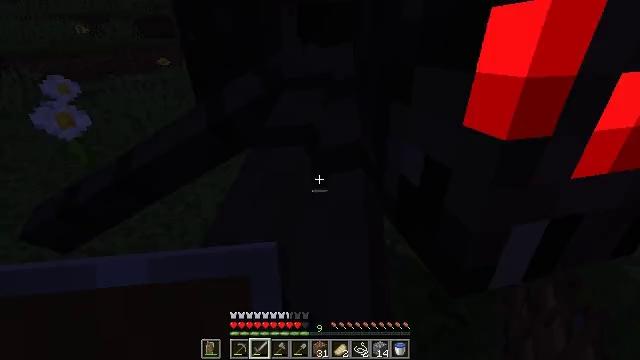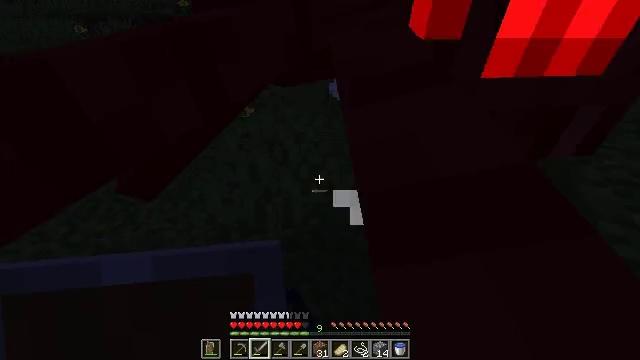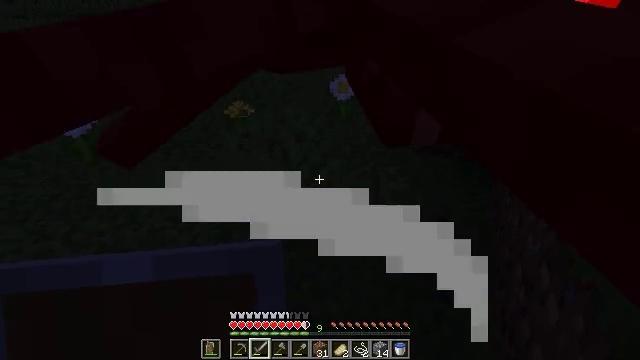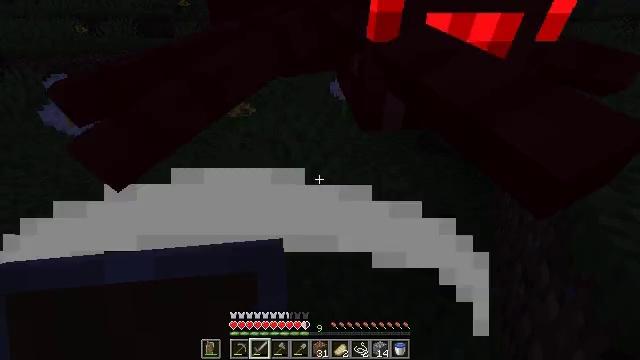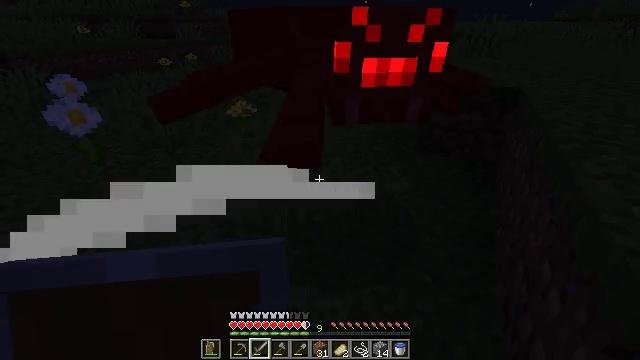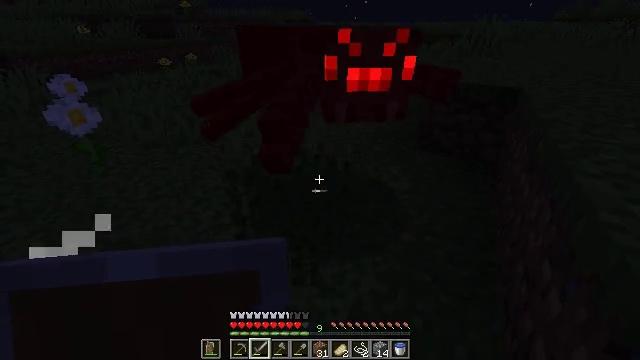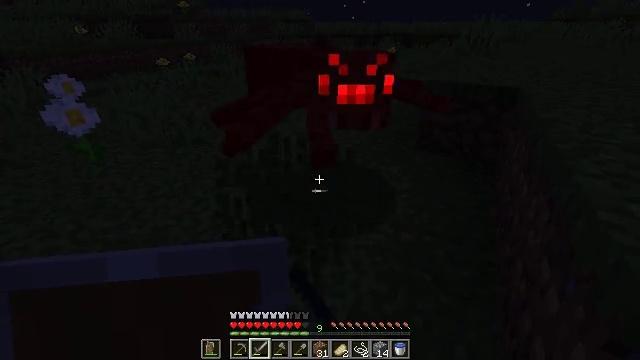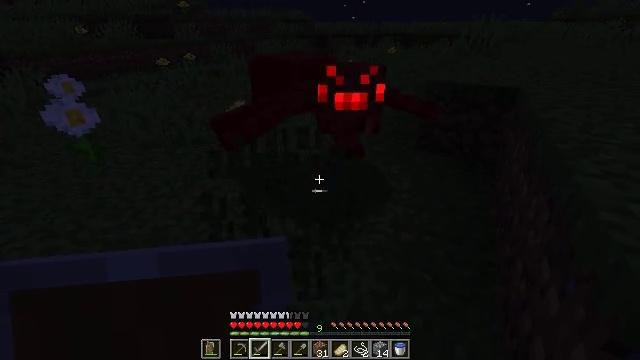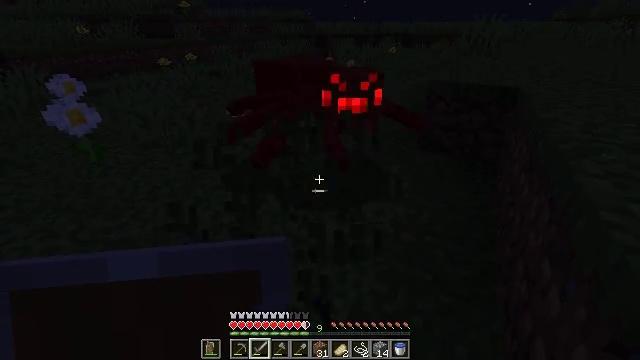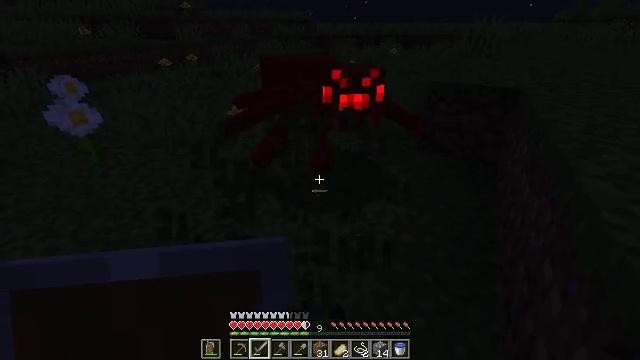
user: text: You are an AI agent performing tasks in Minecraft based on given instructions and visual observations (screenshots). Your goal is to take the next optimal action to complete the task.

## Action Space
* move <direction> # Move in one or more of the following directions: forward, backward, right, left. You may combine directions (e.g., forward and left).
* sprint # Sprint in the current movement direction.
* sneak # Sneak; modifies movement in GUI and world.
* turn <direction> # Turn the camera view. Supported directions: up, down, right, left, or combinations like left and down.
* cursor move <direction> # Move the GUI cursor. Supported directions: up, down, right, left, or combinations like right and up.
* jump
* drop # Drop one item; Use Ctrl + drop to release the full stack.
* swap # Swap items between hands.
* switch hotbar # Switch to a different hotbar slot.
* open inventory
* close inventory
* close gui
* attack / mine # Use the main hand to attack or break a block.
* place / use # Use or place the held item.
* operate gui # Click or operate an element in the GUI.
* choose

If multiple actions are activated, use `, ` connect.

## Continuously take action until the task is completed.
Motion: motion action
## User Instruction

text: Break the grass block.
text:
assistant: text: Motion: attack / mine
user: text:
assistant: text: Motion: attack / mine
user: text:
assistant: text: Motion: attack / mine
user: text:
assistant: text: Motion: no_op
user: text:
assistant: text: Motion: attack / mine
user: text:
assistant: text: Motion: attack / mine
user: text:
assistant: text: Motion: attack / mine
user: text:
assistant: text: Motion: attack / mine
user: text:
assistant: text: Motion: no_op
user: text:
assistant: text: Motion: no_op